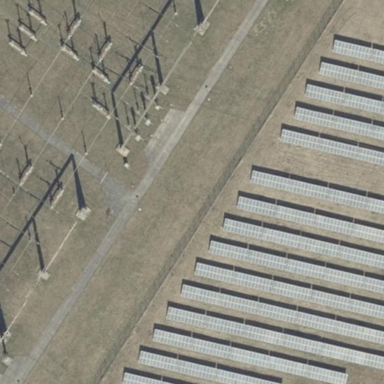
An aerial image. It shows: Solar power generator using photovoltaic panels.